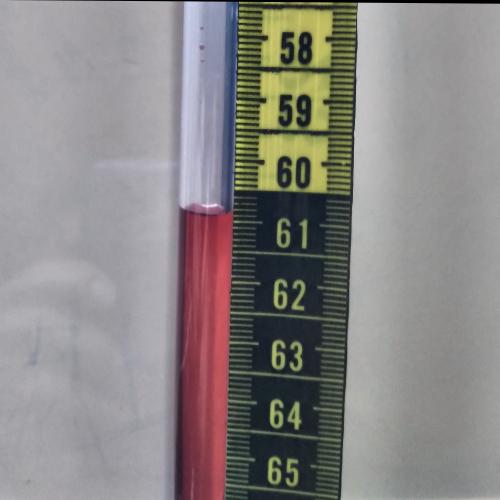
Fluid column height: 60.8 cm